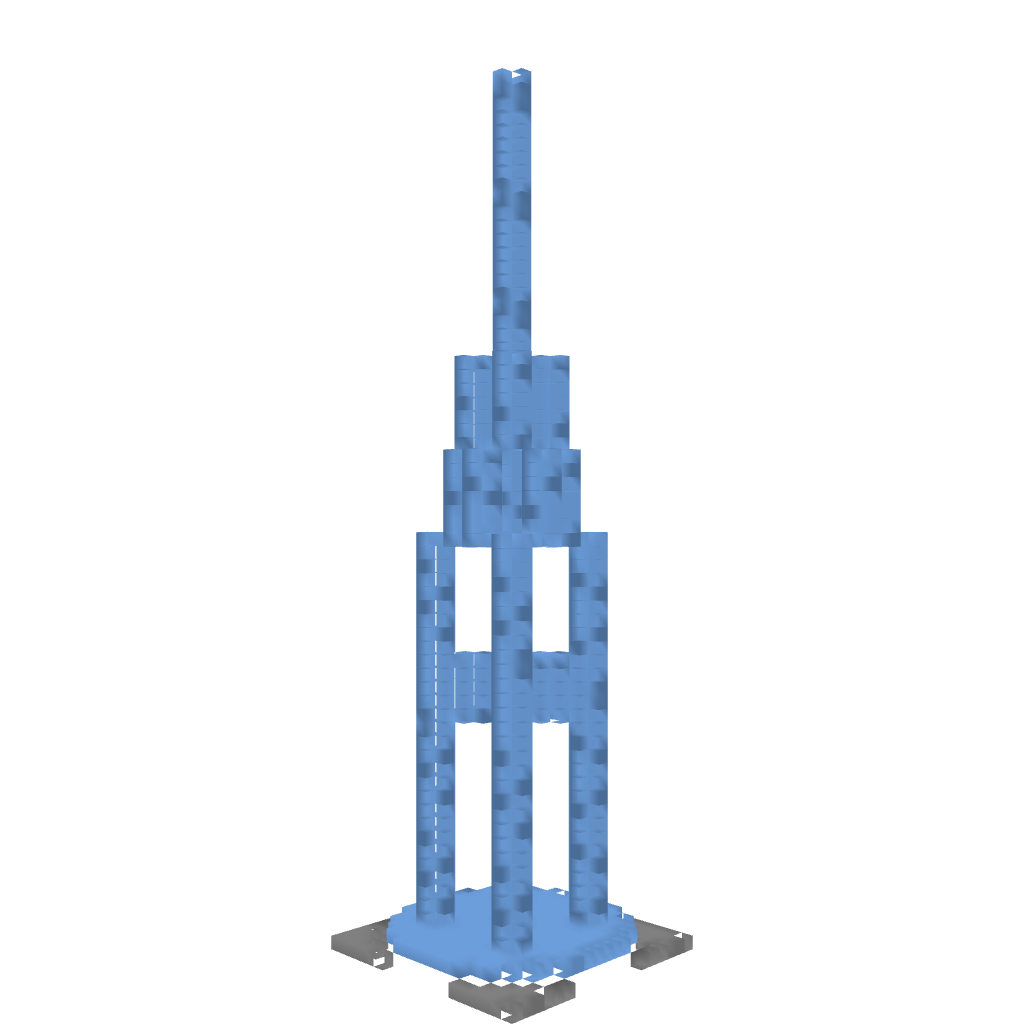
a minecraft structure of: Impossible Fountain good quality